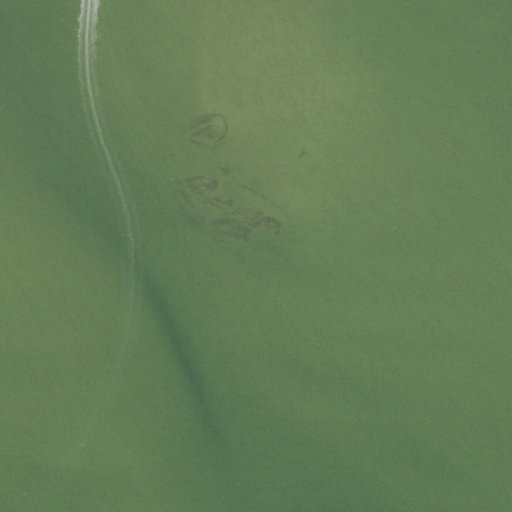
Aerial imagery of island in Florida named Dog Key containing open water and herbaceous wetlands